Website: home-depot
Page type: review-order
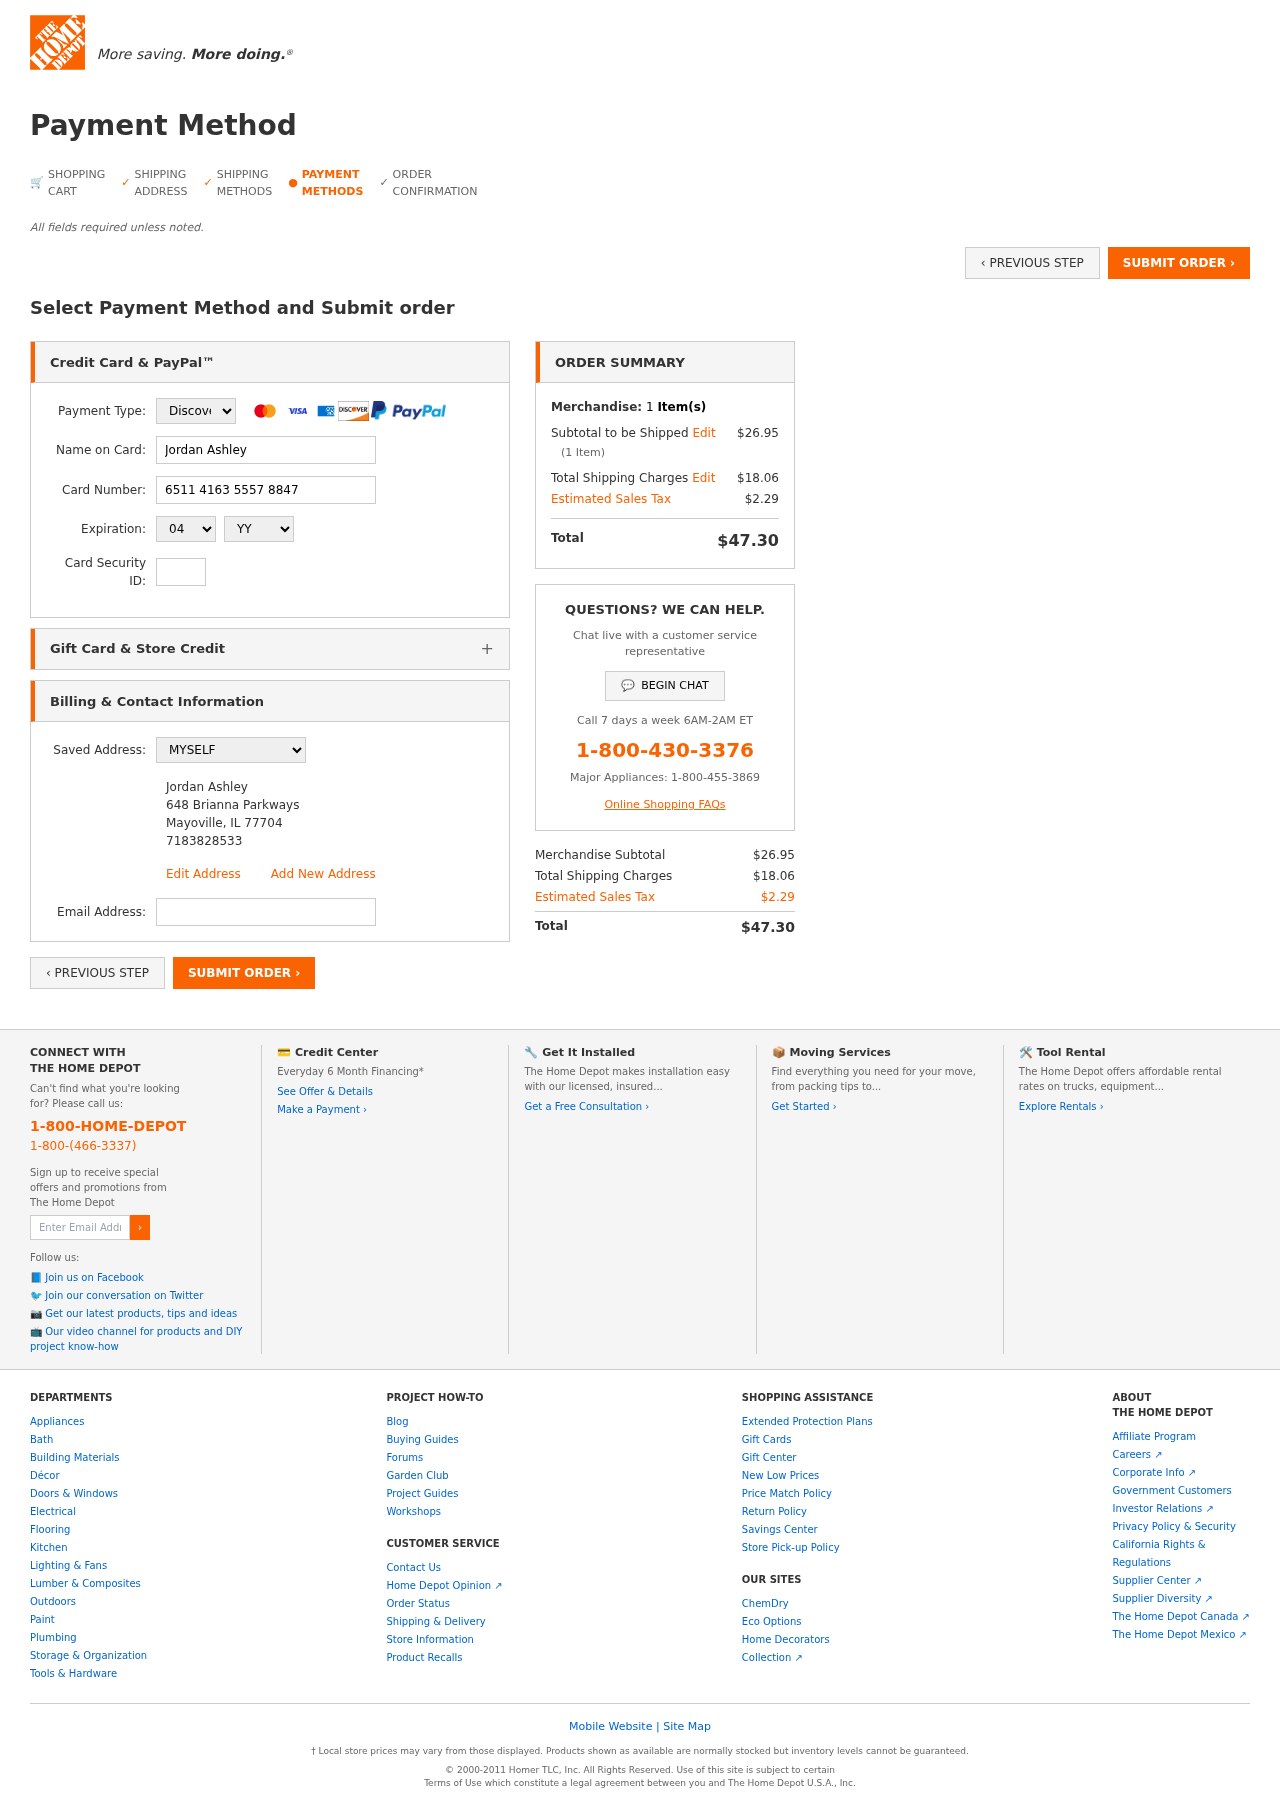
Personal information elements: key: PII_CARD_CVV
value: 145
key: PII_CARD_EXPIRY_MONTH
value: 04
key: PII_CARD_EXPIRY_YEAR
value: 30
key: PII_CARD_NUMBER
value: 6511 4163 5557 8847
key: PII_CARD_TYPE
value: Discover
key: PII_EMAIL
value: jordan.ashley@yahoo.com
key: PII_FULLNAME
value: Jordan Ashley
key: PII_FULLNAME2
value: Jordan Ashley
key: PII_STREET2
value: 648 Brianna Parkways
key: PII_CITY2
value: Mayoville
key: PII_STATE_ABBR2
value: IL
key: PII_POSTCODE2
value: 77704
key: PII_PHONE2
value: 7183828533
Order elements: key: ORDER_NUM_ITEMS
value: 1
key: ORDER_SUBTOTAL
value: $26.95
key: ORDER_NUM_ITEMS2
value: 1
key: ORDER_SHIPPING_COST
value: $18.06
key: ORDER_TAX
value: $2.29
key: ORDER_TOTAL
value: $47.30
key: ORDER_SUBTOTAL2
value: $26.95
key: ORDER_SHIPPING_COST2
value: $18.06
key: ORDER_TAX2
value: $2.29
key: ORDER_TOTAL2
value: $47.30